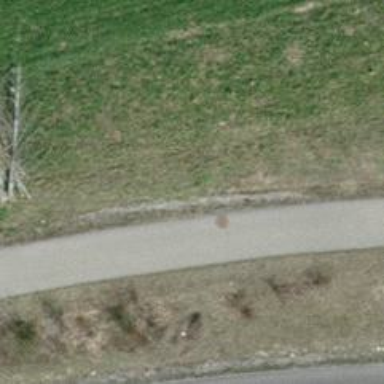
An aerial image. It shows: Track with grade1 tracktype.